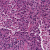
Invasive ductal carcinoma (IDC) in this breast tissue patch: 0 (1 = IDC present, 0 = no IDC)